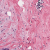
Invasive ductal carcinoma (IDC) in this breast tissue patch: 1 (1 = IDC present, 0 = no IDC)